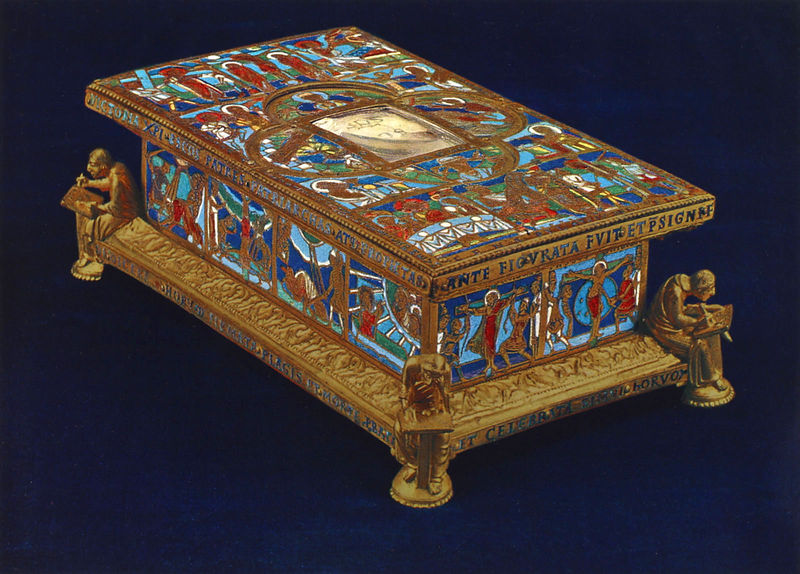
Titel: Tragaltar aus Stablo (Stavelot)
Standort: Herkunftsland: (Maasland) (EU - Maasland)
Institution: Brüssel, Musées Royaux d’Art et d’Histoire
Schlagwörter: blau, menschen, bunt, weiss, rot, ornament, bibel, gelehrte, gold, sitzend, skulptur, schrift, füsse, figuren, verzierung, foto, vier, truhe, deckel, buch, kreuz, religion, strahlen, text, buchstaben, schriften, kiste, intarsien, kasten, photo, verziert, ecken, sarg, christus, grab, jesus, kreuzigung, schreiben, religiös, rechteckig, schreiber, email, kästchen, ägypten, illsutration, latein, evangelisten, emaille, theologie, inertasien, lästchen, lantain, hyrogyphen, rollebücher